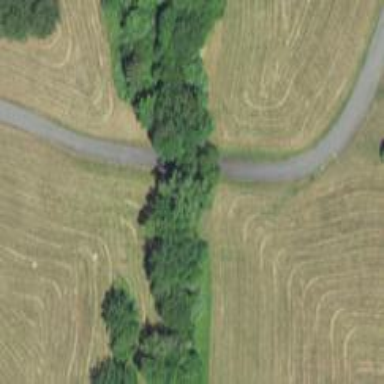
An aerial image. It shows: Culvert tunnel.